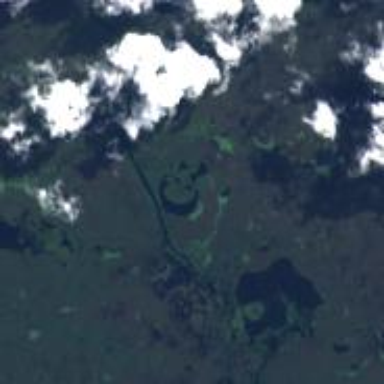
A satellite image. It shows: Bog wetland.